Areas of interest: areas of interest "Park and greenspace"
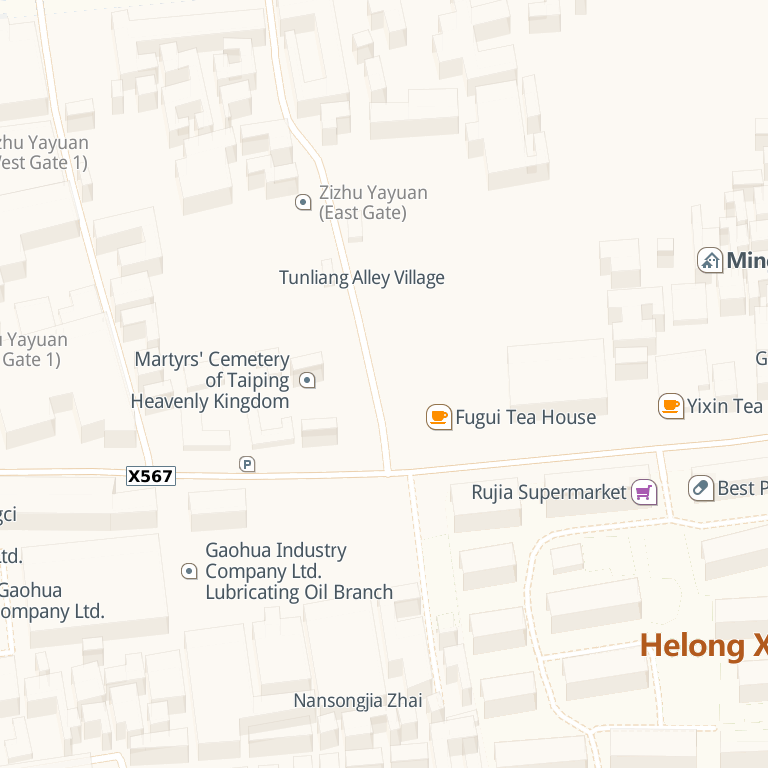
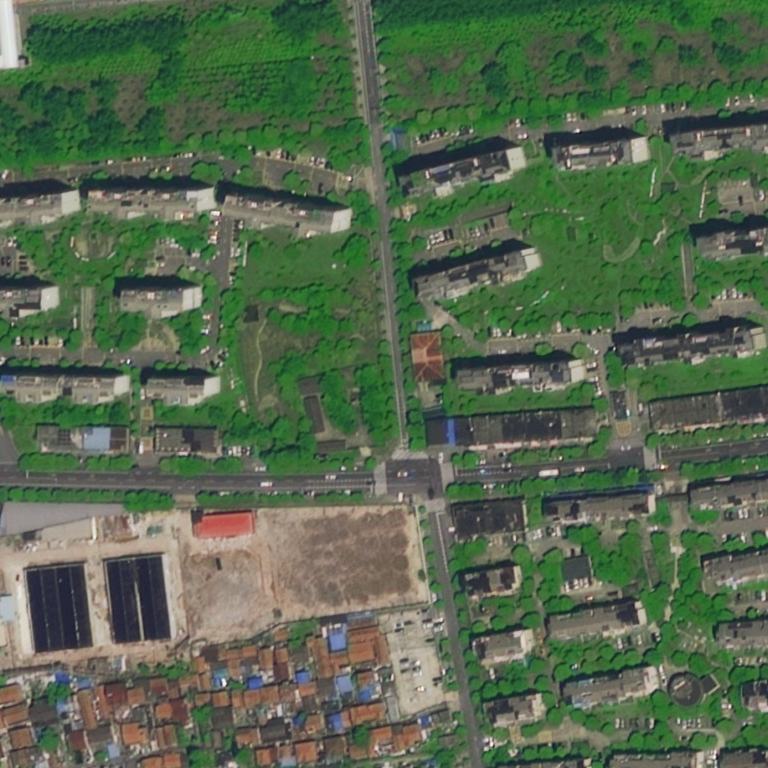